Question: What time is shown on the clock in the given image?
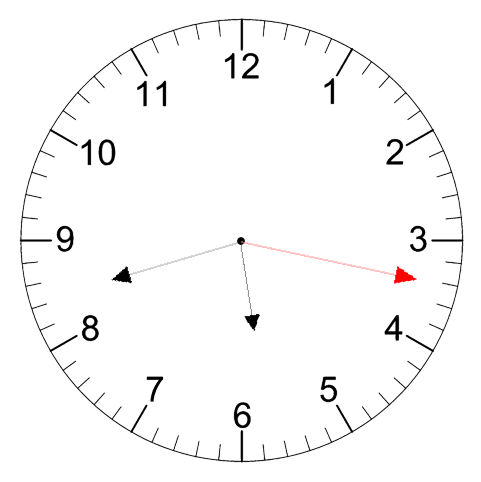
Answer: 05:42:17